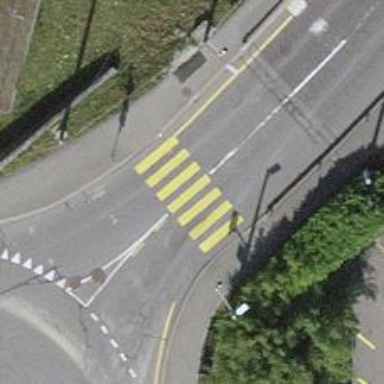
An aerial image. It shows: Uncontrolled zebra crossing on the road.